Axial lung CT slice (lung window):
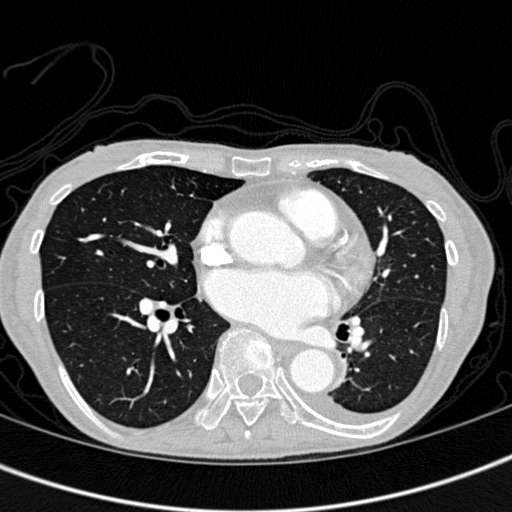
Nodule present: no